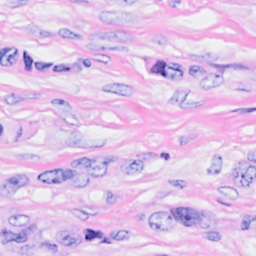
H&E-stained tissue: Breast